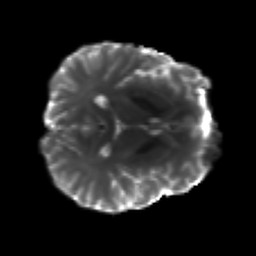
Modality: T2w
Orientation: axial
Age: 31
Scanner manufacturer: siemens
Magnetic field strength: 3 T
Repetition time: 4.52 s
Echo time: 0.084 s